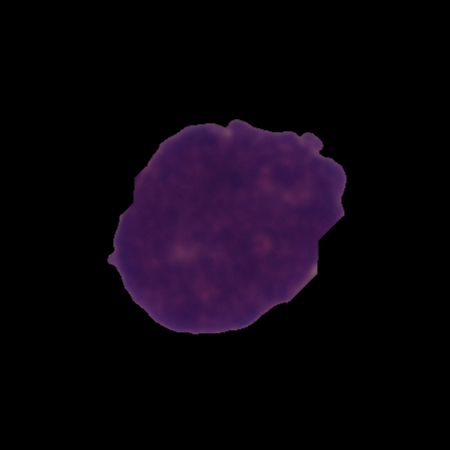
Label: cancer